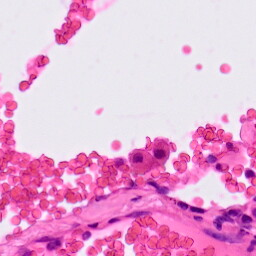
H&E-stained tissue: Lung